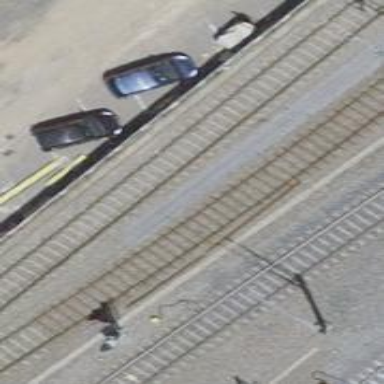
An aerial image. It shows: Single-track railway yard.